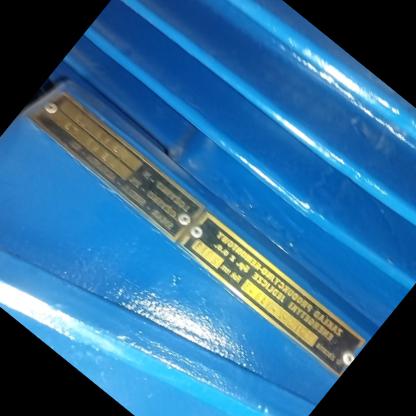
Klasa: tabliczka-znamionowa